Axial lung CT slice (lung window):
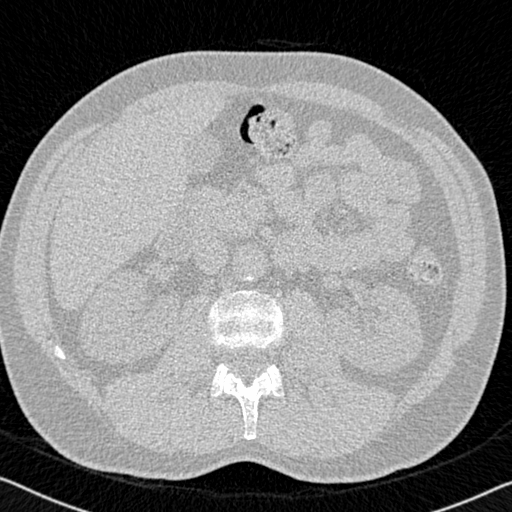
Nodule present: no